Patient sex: M
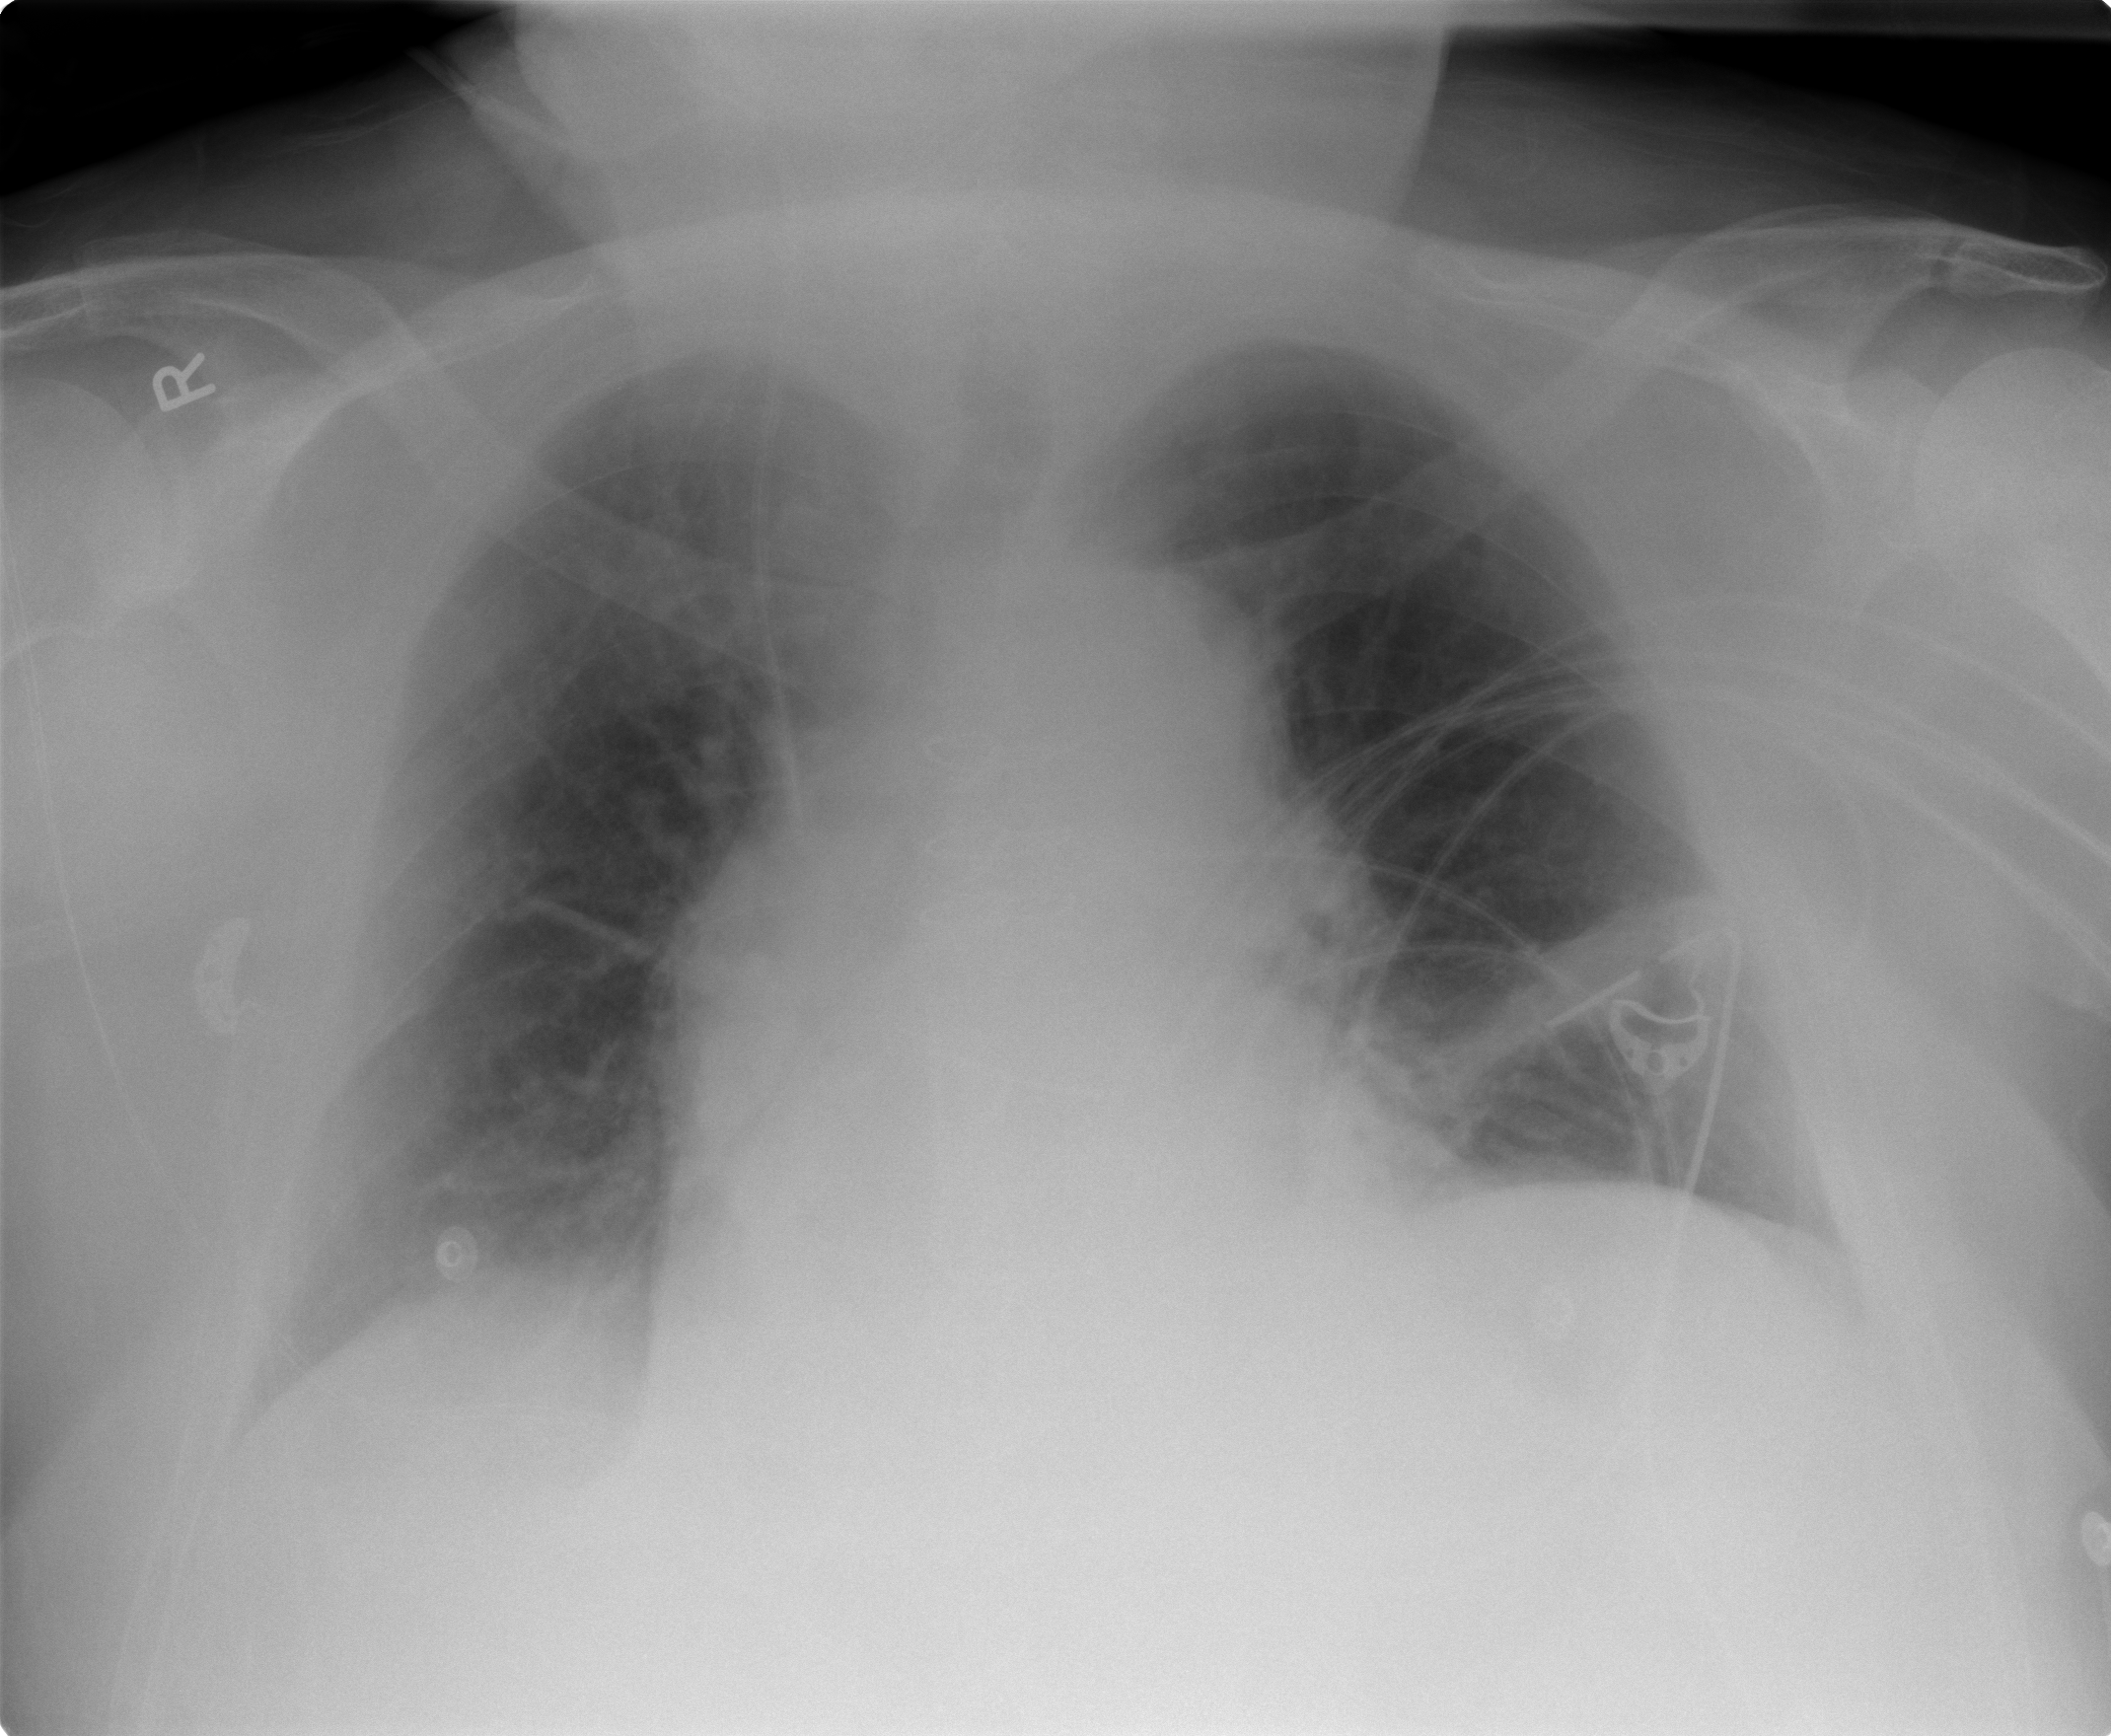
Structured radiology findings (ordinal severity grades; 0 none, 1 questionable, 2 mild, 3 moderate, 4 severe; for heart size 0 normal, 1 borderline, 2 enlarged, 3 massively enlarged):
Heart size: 2
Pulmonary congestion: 0
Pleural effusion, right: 0
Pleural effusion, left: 0
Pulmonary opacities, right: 0
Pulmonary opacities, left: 2
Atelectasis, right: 0
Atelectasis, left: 0